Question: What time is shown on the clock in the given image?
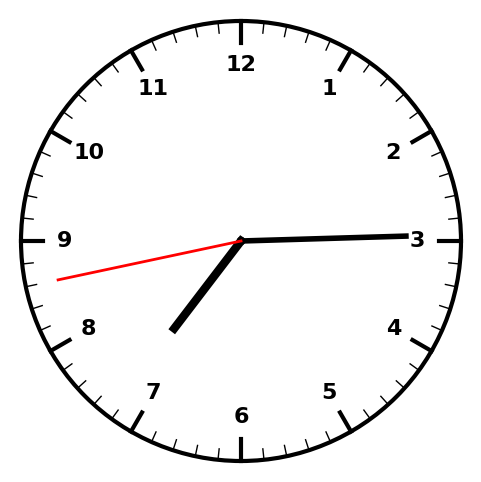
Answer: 07:14:43